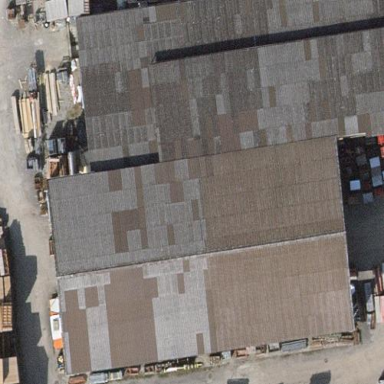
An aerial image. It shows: Industrial building.